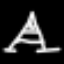
Label: The Eiffel Tower